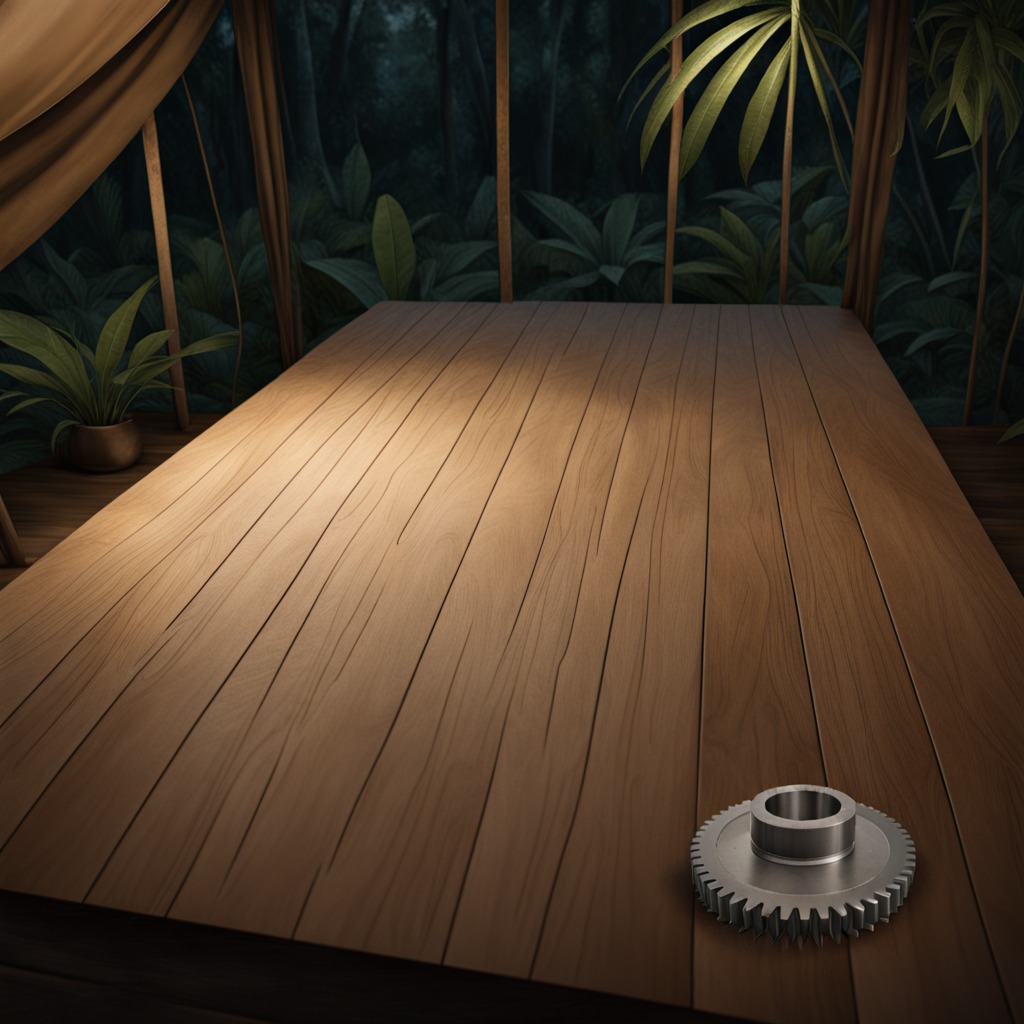
A steel gear with teeth lies on a wooden table inside a jungle field workshop tent at night.